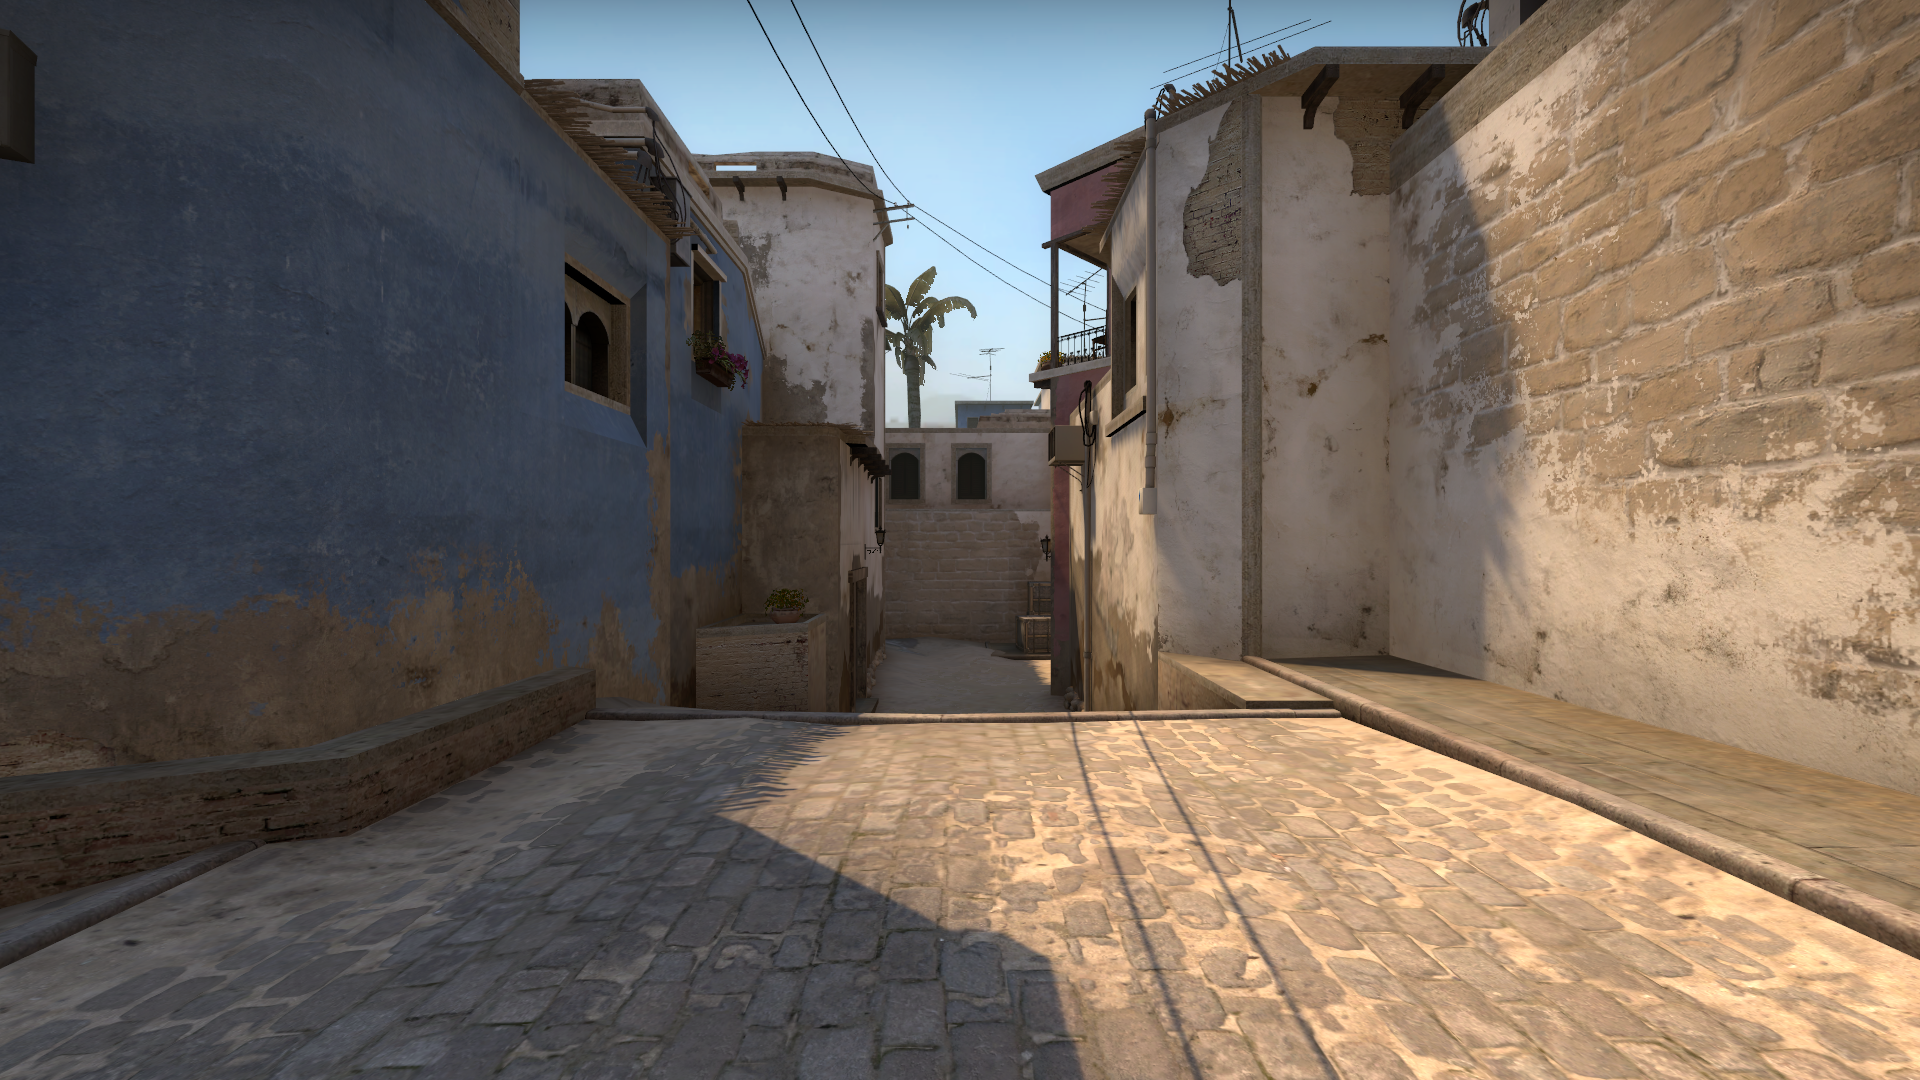
Map: de_mirage